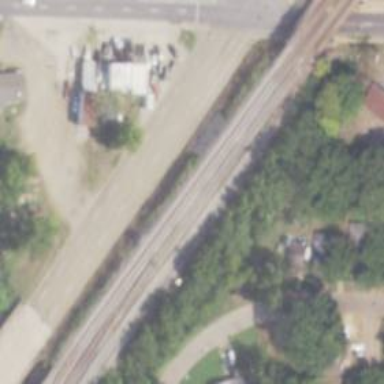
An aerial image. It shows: Railway track.